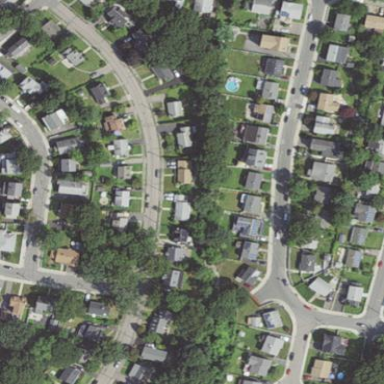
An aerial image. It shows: Sidewalk.